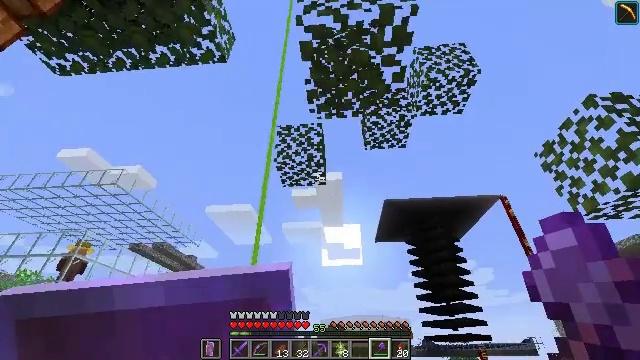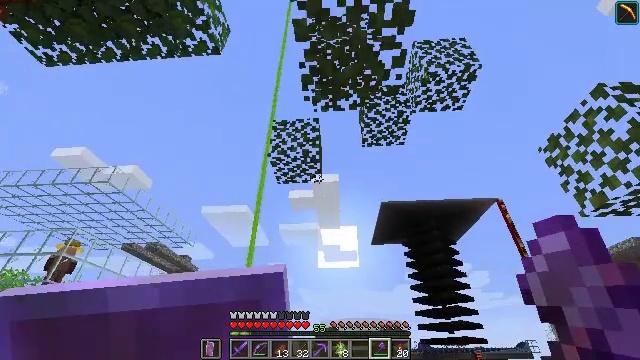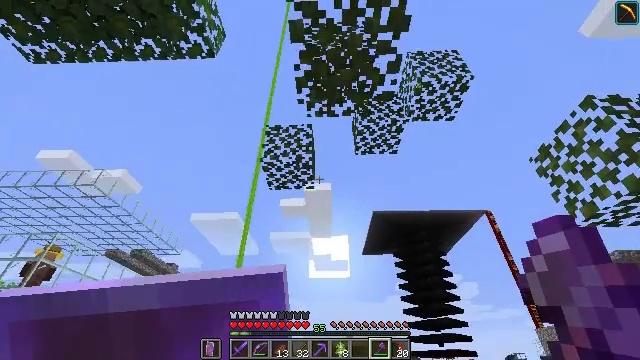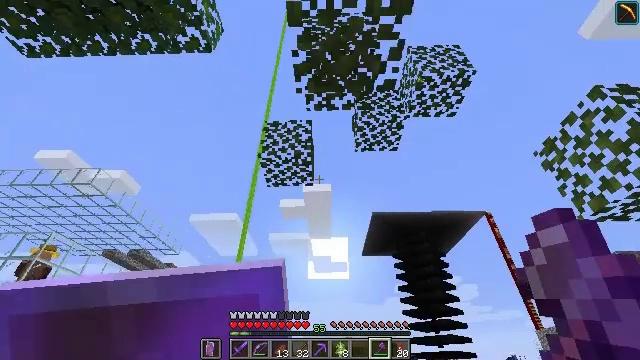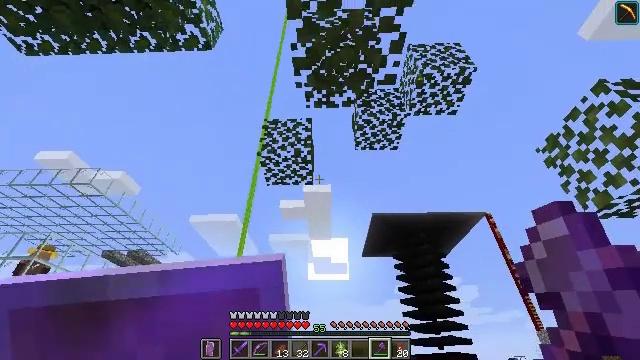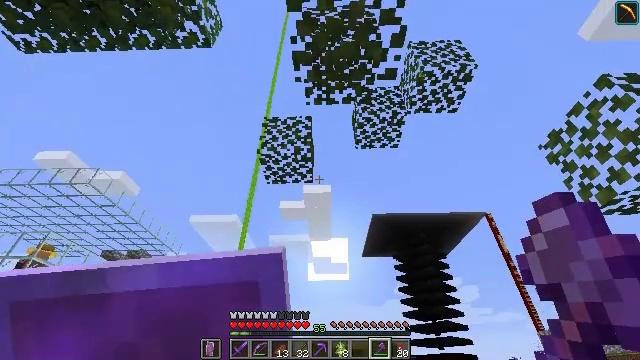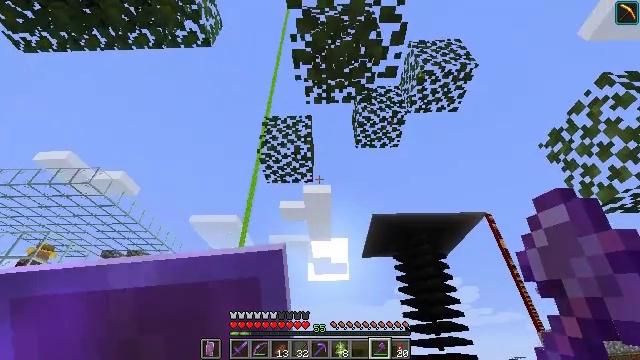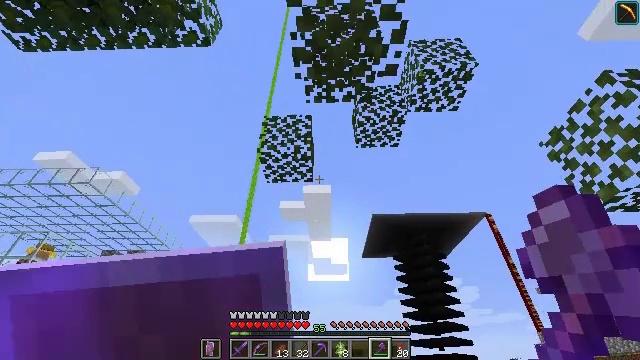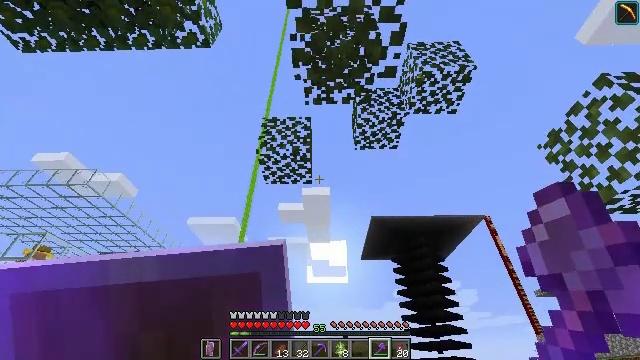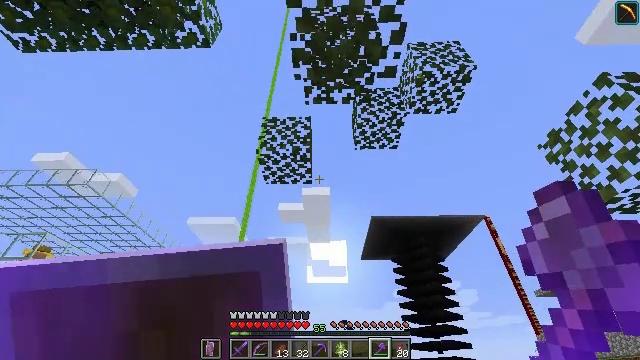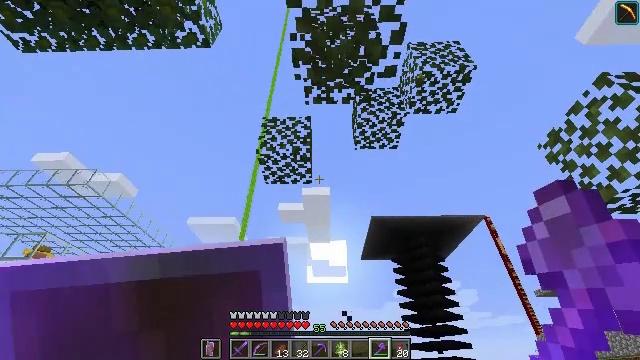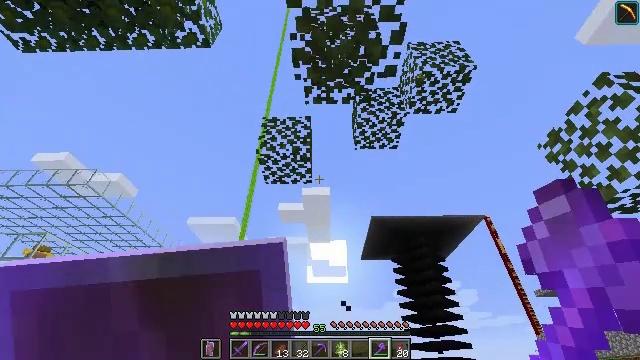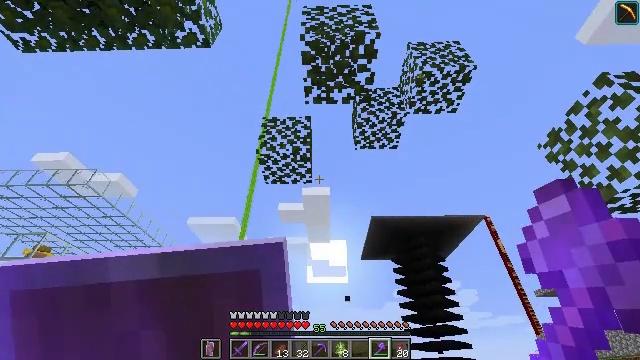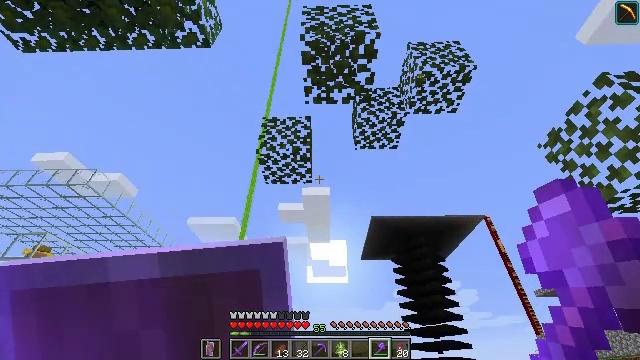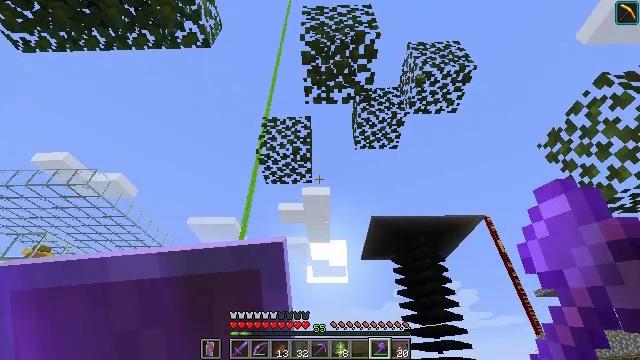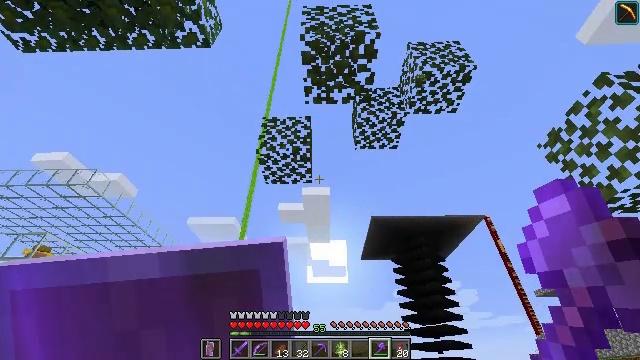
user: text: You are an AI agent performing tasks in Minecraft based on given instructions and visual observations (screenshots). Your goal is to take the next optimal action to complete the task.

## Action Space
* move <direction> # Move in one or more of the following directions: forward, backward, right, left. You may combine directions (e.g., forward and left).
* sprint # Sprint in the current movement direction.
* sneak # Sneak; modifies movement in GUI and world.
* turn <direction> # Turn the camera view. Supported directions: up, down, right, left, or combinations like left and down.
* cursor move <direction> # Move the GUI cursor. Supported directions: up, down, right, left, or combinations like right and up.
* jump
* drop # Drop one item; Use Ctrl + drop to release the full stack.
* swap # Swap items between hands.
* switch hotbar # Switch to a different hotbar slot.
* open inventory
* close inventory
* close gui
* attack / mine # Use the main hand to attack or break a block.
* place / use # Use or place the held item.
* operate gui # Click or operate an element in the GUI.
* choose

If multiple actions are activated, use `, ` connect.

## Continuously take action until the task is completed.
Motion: motion action
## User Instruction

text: Gather birch leaves using hands or shears.
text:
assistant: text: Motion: move forward
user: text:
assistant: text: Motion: turn right and up
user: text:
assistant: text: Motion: no_op
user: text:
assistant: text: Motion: no_op
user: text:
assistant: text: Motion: no_op
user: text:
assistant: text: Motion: no_op
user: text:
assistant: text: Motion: no_op
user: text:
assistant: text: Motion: no_op
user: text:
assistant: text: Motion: no_op
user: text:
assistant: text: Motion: no_op
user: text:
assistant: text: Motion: no_op
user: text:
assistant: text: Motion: no_op
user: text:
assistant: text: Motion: no_op
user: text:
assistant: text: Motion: no_op
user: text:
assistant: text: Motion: no_op
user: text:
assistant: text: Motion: no_op
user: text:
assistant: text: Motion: no_op
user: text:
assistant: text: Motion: no_op
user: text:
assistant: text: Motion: no_op
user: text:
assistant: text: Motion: no_op
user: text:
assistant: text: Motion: move forward
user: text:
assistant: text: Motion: move forward
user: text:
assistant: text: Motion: move forward
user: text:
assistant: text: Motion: move forward
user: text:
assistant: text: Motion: move forward
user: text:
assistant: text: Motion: move forward
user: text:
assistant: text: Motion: no_op
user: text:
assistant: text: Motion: no_op
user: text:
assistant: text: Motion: no_op
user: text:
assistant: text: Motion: no_op